Question: I have a model as follows:
'''
case class User(username: String, email: String) {
var id:Int = User.nextId
}
object User {
protected var currentId = 0
def nextId: Int = {
currentId += 1
currentId
}
}
'''
And my Controller looks like this:
'''
object Users extends Controller {
val users: scala.collection.mutable.Map[String, User] = new HashMap
val form = Form(
mapping(
"username" -> text,
"email" -> text
)(User.apply)(User.unapply))
def add = Action {
Ok(views.html.users.add(form))
}
def save = Action{
implicit request =>
val user = form.bindFromRequest.get
users.put(user.id, user)
Ok("contact saved")
}
}
'''
But when I compile the code my browser throws an error telling there is a miss match in the type that is accepted by the 'users.put(user.id, user)'.
The error message looks as follows:

When I change the type of the id as string then it will work but I want to keep my id as integer and not string.
Is there any way I can achieve this. I am using play framework 2.11.1.
What is that I am missing. Any help would be greatly appreciated since I am new to play framework.
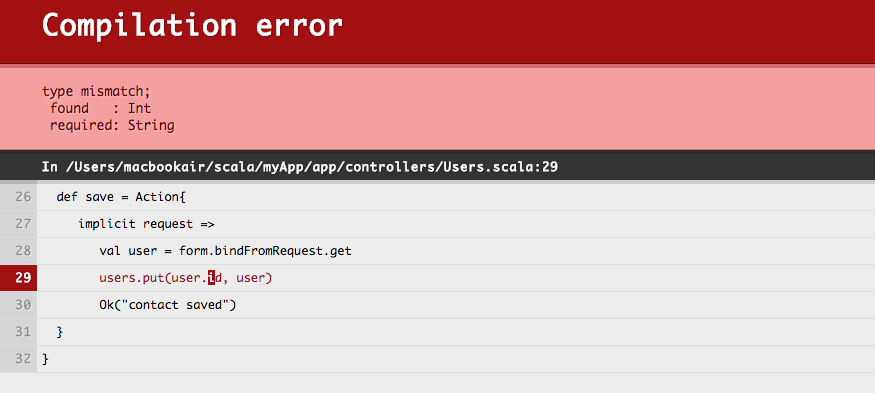
Answer: 'users' is a map from 'String' to 'User'.
'''
val users: scala.collection.mutable.Map[String, User] = new HashMap
'''
The 'put' method expects a key of type 'String' and a value of type 'User', but you tried to use it with a key of type 'Int'.
You need to change your map to the type
'''
scala.collection.mutable.Map[Int, User]
'''
or instead you could use a value of type 'String' as key.